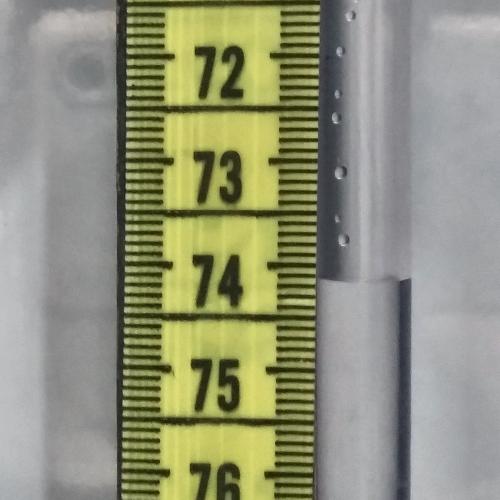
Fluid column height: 74.1 cm